Question: I have implemented <URL> slide show on my webpage.
If you go on right click, and then you can see the elements of this slideshow.

I want to add event in jQuery that will fire, each time when the new image is loaded in this slideshow. I have noticed that every time when the image is changed, the class of 'ul' element with 'id=supersized' is changing the class from into in a loop. So I was thinking that I can fire the event each time when the class of this element will change.
I have tried with image load event, but I'm not getting the desired results because it seem that all the images are loaded at start, and not at the moment when they are shown at the slideshow.
If there is better solution than class change event it is also acceptable. So I need something to happen when the image in slideshow is changing.
If it's possible I want not to use 'setTimeout()' functions in the solution because it will check for changes in a loop and that will slow down the page.
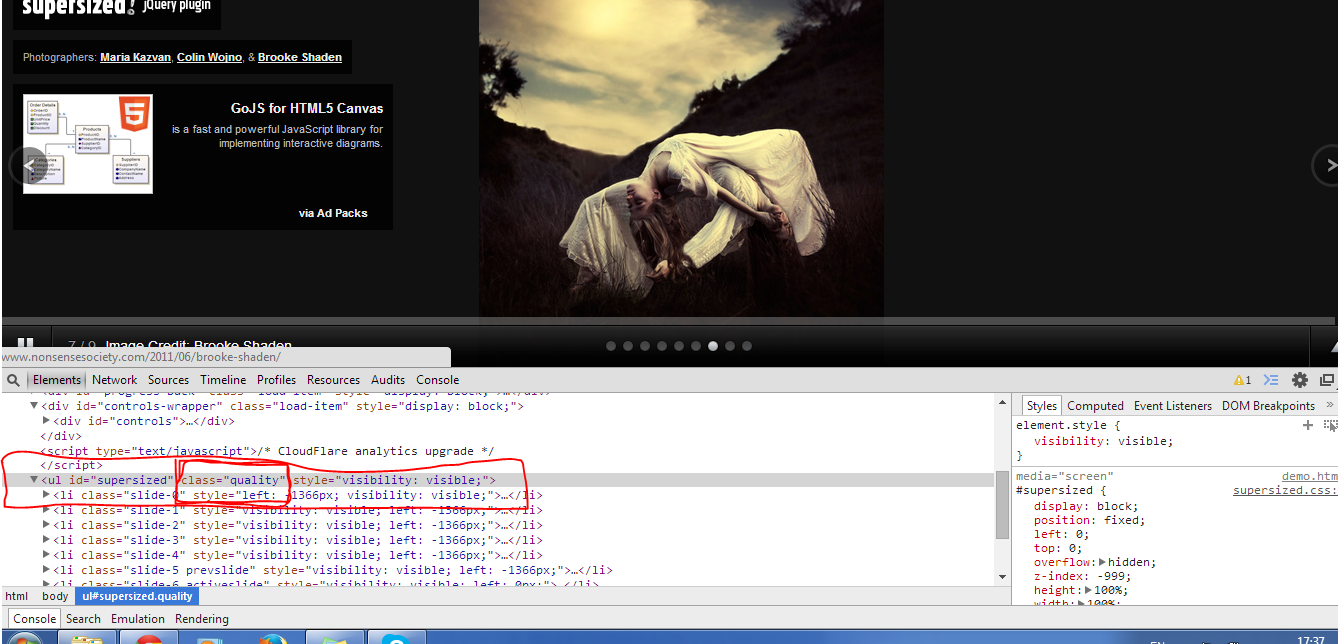
Answer: '''
(function($){
event_to_be_fired = {
afterAnimation:function(){
console.log("slide changed");
//code for event to be fired on slide change
}
};
})(jQuery);
'''
ref: <URL>